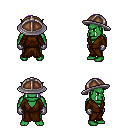
a pixel art fantasy rpg character, male body template, orc, green skin, brown robe, gold greaves, purple long mohawk hairstyle, chain helm, metal gloves, four views (front, back, left, right), 2x2 character sprite sheet, small pixel art, hard edges, no anti-aliasing